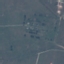
Land use / land cover class: Pasture